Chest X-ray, AP view. Patient: 42 years old, sex F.
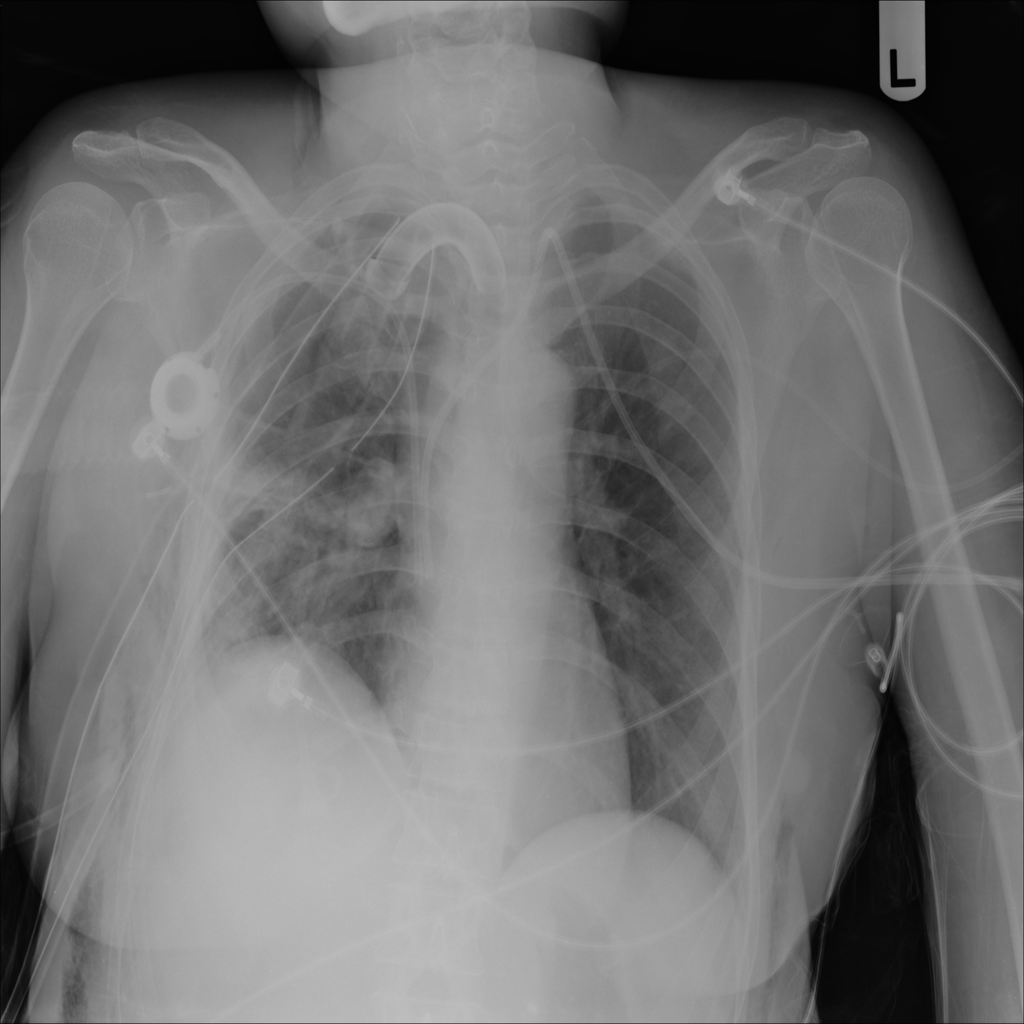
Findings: No Finding